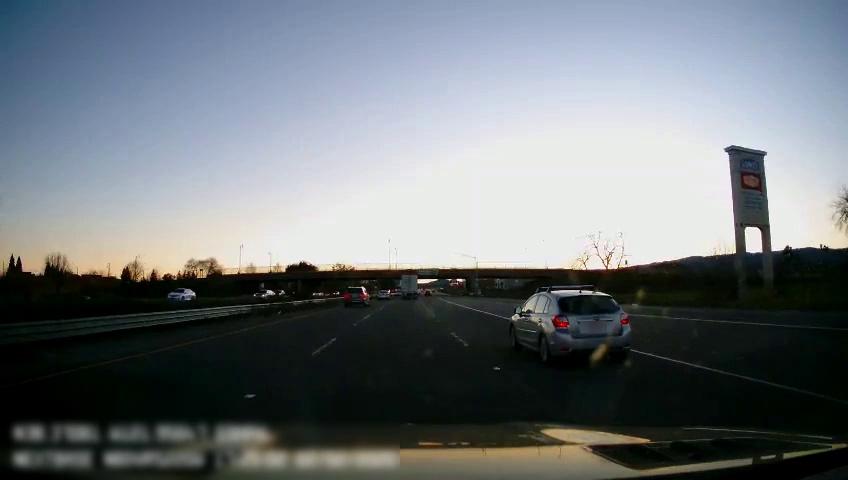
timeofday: Dusk/Dawn/Twilight
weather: Cloudy
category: Drivable Space
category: Vehicles | Car
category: Vehicles | Car
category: Vehicles | Car
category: Vehicles | SUV
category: Vehicles | Car
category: Vehicles | SUV
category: Vehicles | Truck
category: Vehicles | SUV
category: Lanes | Alternate Lane
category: Lanes | Current Lane
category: Lanes | Current Lane
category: Lanes | Alternate Lane
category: Lanes | Alternate Lane
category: Traffic | Signs